Question: I want display a select box if unity_variable equals true or just the unity if not unity_variable equals false
I ve try this :
'''
<div ng-if="question.unity_variable == true">
<select>
<option data-ng-repeat="unit in question.unity">{{unit.value}}</option>
</select>
</div>
<div ng-if="question.unity_variable == false || question.unity_variable == ''">
{{question.unity}}
</div>
'''
And this :
'''
<div ng-show="question.unity_variable == true" ng-hide="question.unity_variable == false || question.unity_variable == ''">
<select>
<option data-ng-repeat="unit in question.unity">{{unit.value}}</option>
</select>
</div>
<div ng-show="question.unity_variable == false || question.unity_variable == ''">
{{question.unity}}
</div>
'''
so if i didn't put the ng-show that make for each question a select box with unity or display the twice but not respect the condition...
Please help to find my mistake !

EDIT :
My Json look like this for displaying controls to build a form :
'''
{"id": "01",
"questions": [
{"name": "confidential data", "dbcolumn":"confidential data", "control": "input", "default_value": "", "unity": [{"value": "mmol/l"}, {"value": "autre"}], "unity_variable": true, "isnull": 0, "size":"180px", "data_type":"number", "max_length": 3},
{"name": "confidential data", "dbcolumn":"confidential data", "control": "input", "default_value": "", "unity": "", "isnull": 1, "size":"180px", "data_type":"number", "max_length": 2},
{"name": "confidential data", "dbcolumn":"confidential data","control": "select", "default_value": [{"name":"Femme", "value": "Femme"}, {"name":"Homme", "value": "Homme"}], "unity": "", "isnull": 0, "size":"196px", "data_type":"string"}
]
}
'''
My html code is :
'''
<table style="display: inline-block; float: left; max-width: 510px;">
<tr data-ng-repeat="question in group.questions">
<td>{{question.name}}</td>
<td>
<div ng-switch on="question.control" style="display: inline-block;">
<div ng-switch-when="input">
<input type="text" style="width: {{ question.size }};" data-isnull="{{question.isnull}}" name="{{question.dbcolumn}}" id="{{question.dbcolumn}}" placeholder="{{question.default_value}}" maxlength="{{question.max_length}}" />
</div>
<div ng-switch-when="textarea">
<textarea style="width: {{ question.size }};" data-isnull="{{question.isnull}}" name="{{question.dbcolumn}}" id="{{question.dbcolumn}}" placeholder="{{question.default_value}}"></textarea>
</div>
<div ng-switch-when="checkbox">
<input type="checkbox" data-isnull="{{question.isnull}}" name="{{question.dbcolumn}}" id="{{question.dbcolumn}}" />{{question.default_value}}
</div>
<div ng-switch-when="select">
<select style="width: {{ question.size }};" data-isnull="{{question.isnull}}" name="{{question.dbcolumn}}" id="{{question.dbcolumn}}">
<option data-ng-repeat="choice in question.default_value" value="{{choice.value}}">{{choice.name}}</option>
</select>
</div>
<div ng-switch-when="p">
<p style="width: {{ question.size }};" data-isnull="{{question.isnull}}" name="{{question.dbcolumn}}" id="{{question.dbcolumn}}"><b>{{question.default_value}}</b></p>
</div>
<div ng-switch-default>
<!-- default action -->
</div>
</div>
</td>
<td>
<div ng-if="question.unity_variable == true">
<select>
<option data-ng-repeat="unit in question.unity">{{unit.value}}</option>
</select>
</div>
<div ng-if="question.unity_variable == false || question.unity_variable == ''"> {{question.unity}} </div>
</td>
</tr>
'''
if i try just the simply code :
'''
<div ng-if="1 == 1">true</div>
<div ng-if="1 == 2">false</div>
'''
The result show me true and false so i ve a syntaxe error
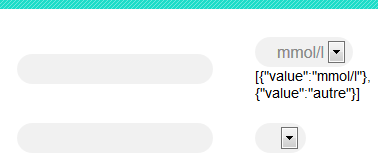
Answer: This works for me:
'''
<div ng-if="question.unity_variable">
<select>
<option data-ng-repeat="unit in question.unity">{{unit.value}}</option>
</select>
</div>
<div ng-if="!question.unity_variable">
{{question.unity}}
</div>
'''